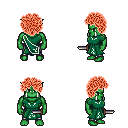
a pixel art fantasy rpg character, male body template, orc, green skin, sash dress, metal pants, red curly afro hairstyle, dagger, four views (front, back, left, right), 2x2 character sprite sheet, small pixel art, hard edges, no anti-aliasing